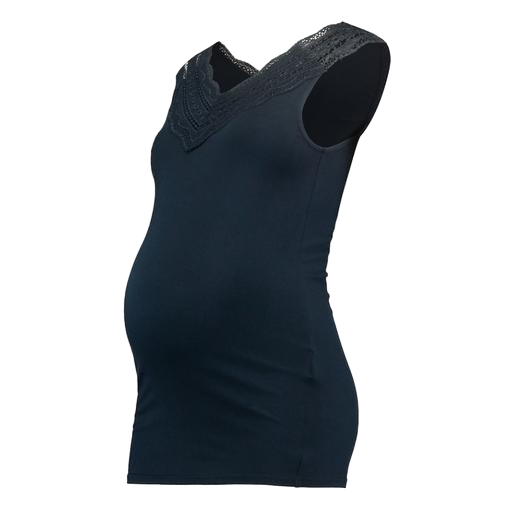
blue ava lace maternity top, blue wesley maternity tank, blue maternity top embroidery, white background